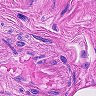
Metastatic tissue present: no